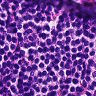
Metastatic tissue present: no